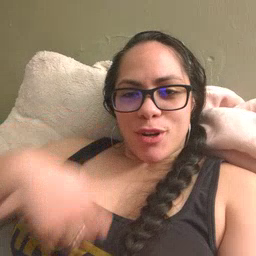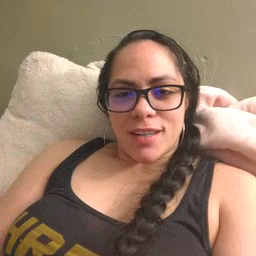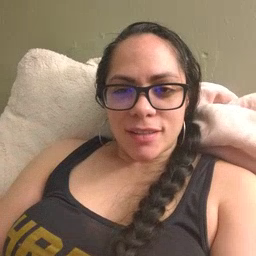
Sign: zipper